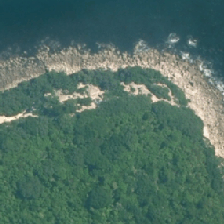
Land cover: broadleaved_indigenous_hardwood